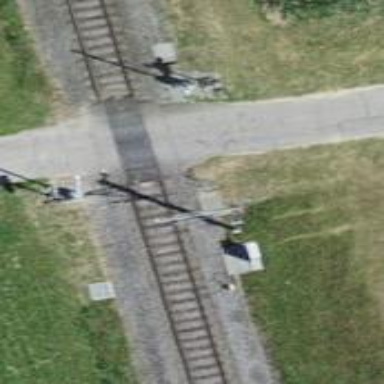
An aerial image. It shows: Level crossing on the railway with lights and full barrier.